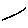
Label: line